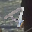
Label: 4